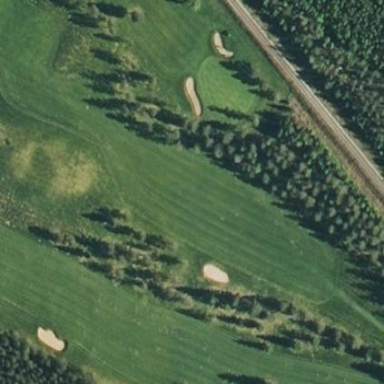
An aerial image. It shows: Grassy area designated as golf fairway.